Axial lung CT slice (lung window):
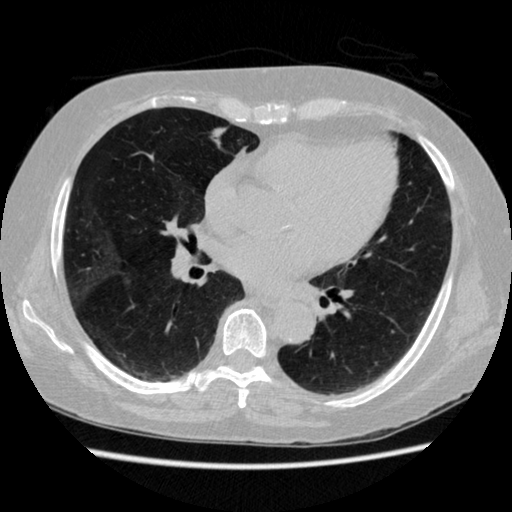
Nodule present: no